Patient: sex F, age 59
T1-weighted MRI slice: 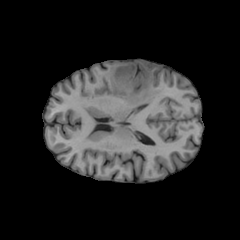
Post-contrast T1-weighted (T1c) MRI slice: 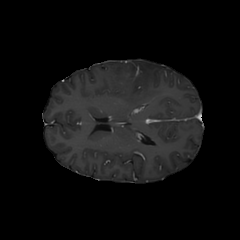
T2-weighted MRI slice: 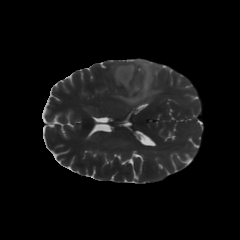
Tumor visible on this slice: yes
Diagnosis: Astrocytoma, IDH-mutant
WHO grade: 3